Question: I would like to add a line to my textGrob. I am not sure how to go about it and if it is possible. This is the desired outcome:
Here is the code for the text part. Any help to achieve the first part will be appreciated.
'''
textGrob("
A: Method One
B: Method Two ")
'''

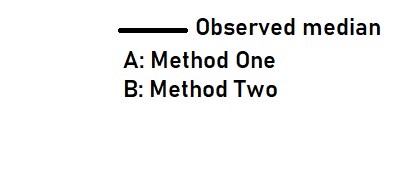
Answer: You can't have a line as part of a pure textGrob unless you emulate it with underscores or long Unicode dashes ('"\u2014"'):
'''
grid::grid.newpage()
tg <- grid::textGrob("\U2014\u2014 Observed median\nA: Method One\nB: Method Two",
x = 0.15, hjust = 0, gp = gpar(cex = 4))
grid::grid.draw(tg)
'''
<URL>
If you want an actual line, simply add in a lineGrob. You can even combine a lineGrob and textGrob into a single grob:
'''
tg <- grid::textGrob(" Observed median\nA: Method One\nB: Method Two",
x = 0.15, hjust = 0, gp = gpar(cex = 4))
lg <- grid::linesGrob(unit(c(0.15, 0.28), "npc"), unit(c(0.63, 0.63), "npc"),
gp = gpar(lwd = 8))
combo <- grid::grobTree(tg, lg)
grid::grid.newpage()
grid::grid.draw(combo)
'''
<URL>
This is probably closer to what you wanted, but the long dash hack is a bit easier.